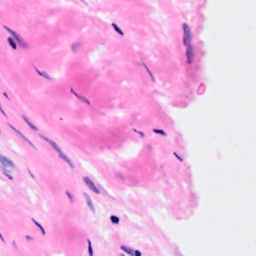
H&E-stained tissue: Breast